Here is a 2-D grayscale rendering of raw bearing vibration samples (signal-to-image). Based on the visible evidence, which condition applies: normal, inner_race, outer_race, ball?
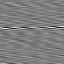
Answer: outer_race